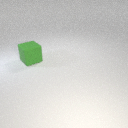
large green rubber cube